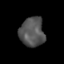
Tissue: skin
Cell type: Epithelial cells
Senescence score: 0.1943
Nuclear area (px): 708
Mean DAPI intensity: 84.191